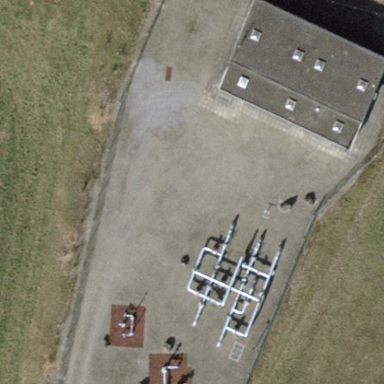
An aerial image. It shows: Fenced industrial area dedicated to gas operations.